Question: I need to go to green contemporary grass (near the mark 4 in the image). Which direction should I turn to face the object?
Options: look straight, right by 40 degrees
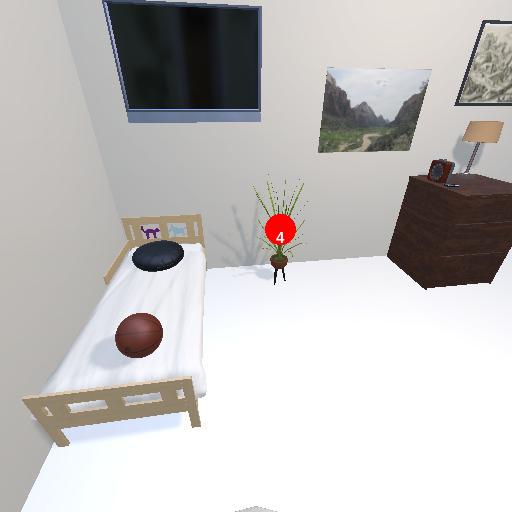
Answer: look straight